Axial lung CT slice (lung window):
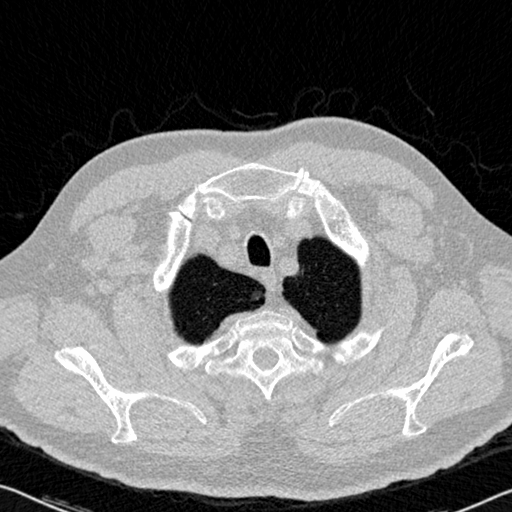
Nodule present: yes
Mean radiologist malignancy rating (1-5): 1.5